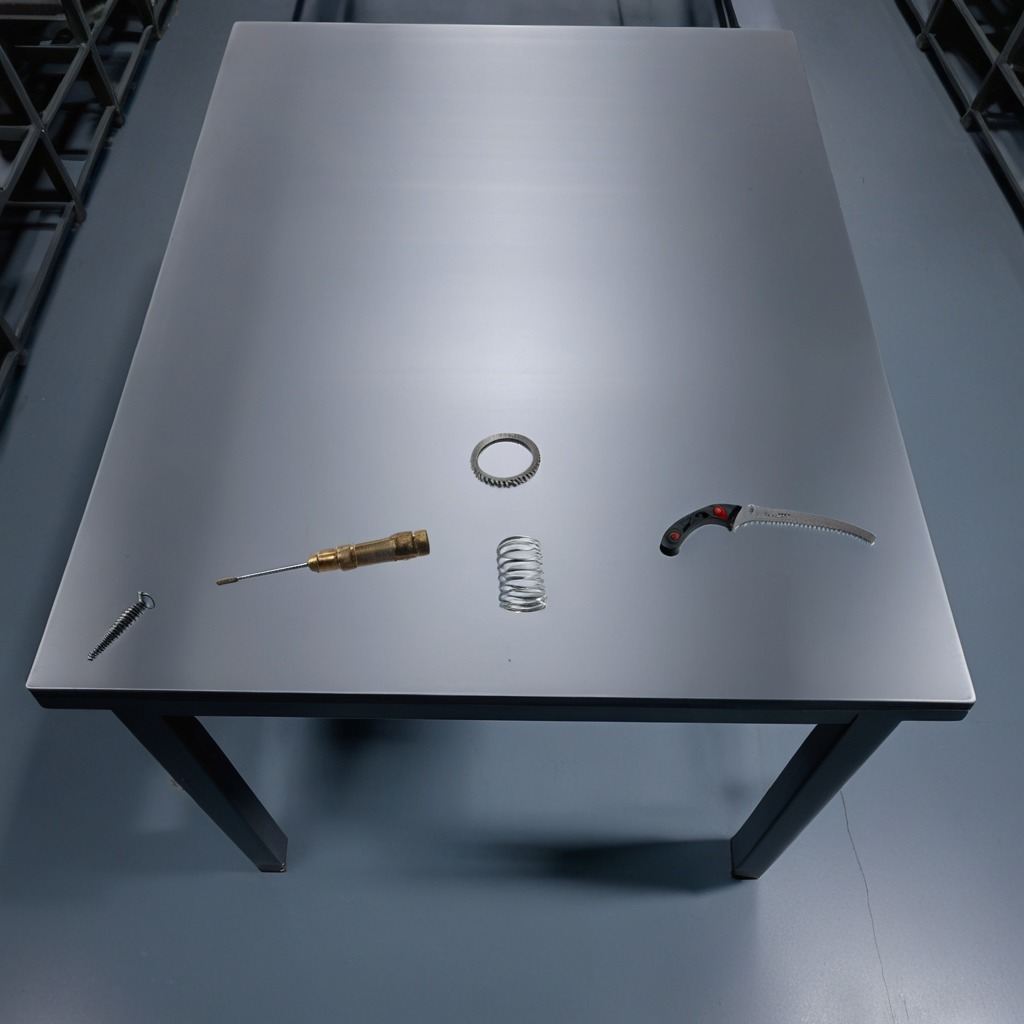
A flat metal washer, a metal machine screw, a coiled metal spring, a handheld metal saw, and a screwdriver are lying on the tabletop.